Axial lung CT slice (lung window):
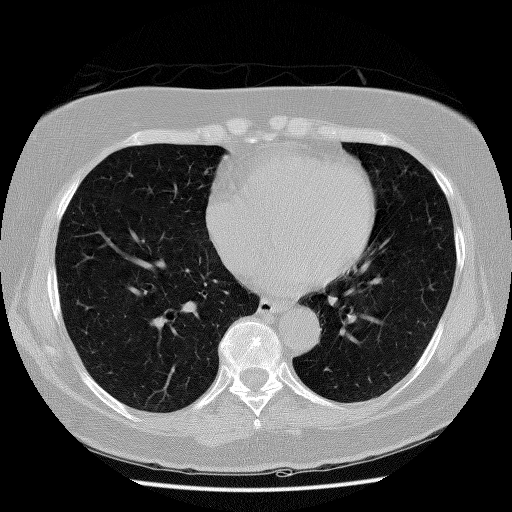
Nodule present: no